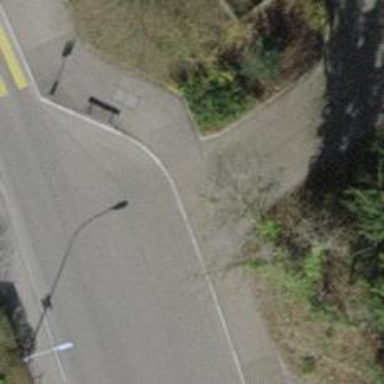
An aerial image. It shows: Unmarked crossing with traffic calming table on the road.